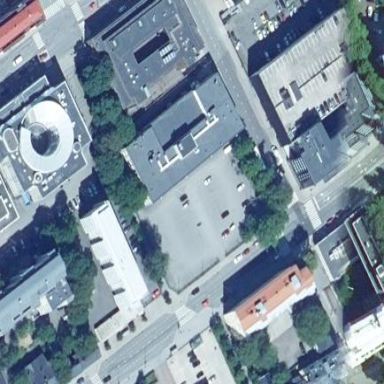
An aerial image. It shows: Part of building with tar paper roof. The building's color is bisque.